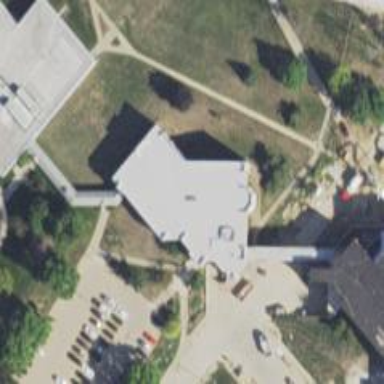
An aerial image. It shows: College building.